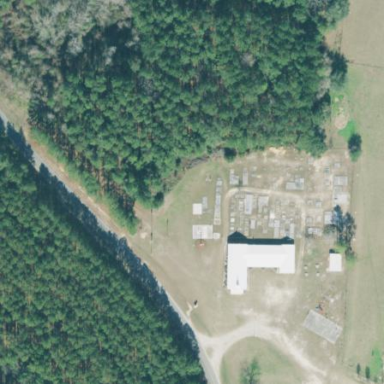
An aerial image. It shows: Cemetery.